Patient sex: F
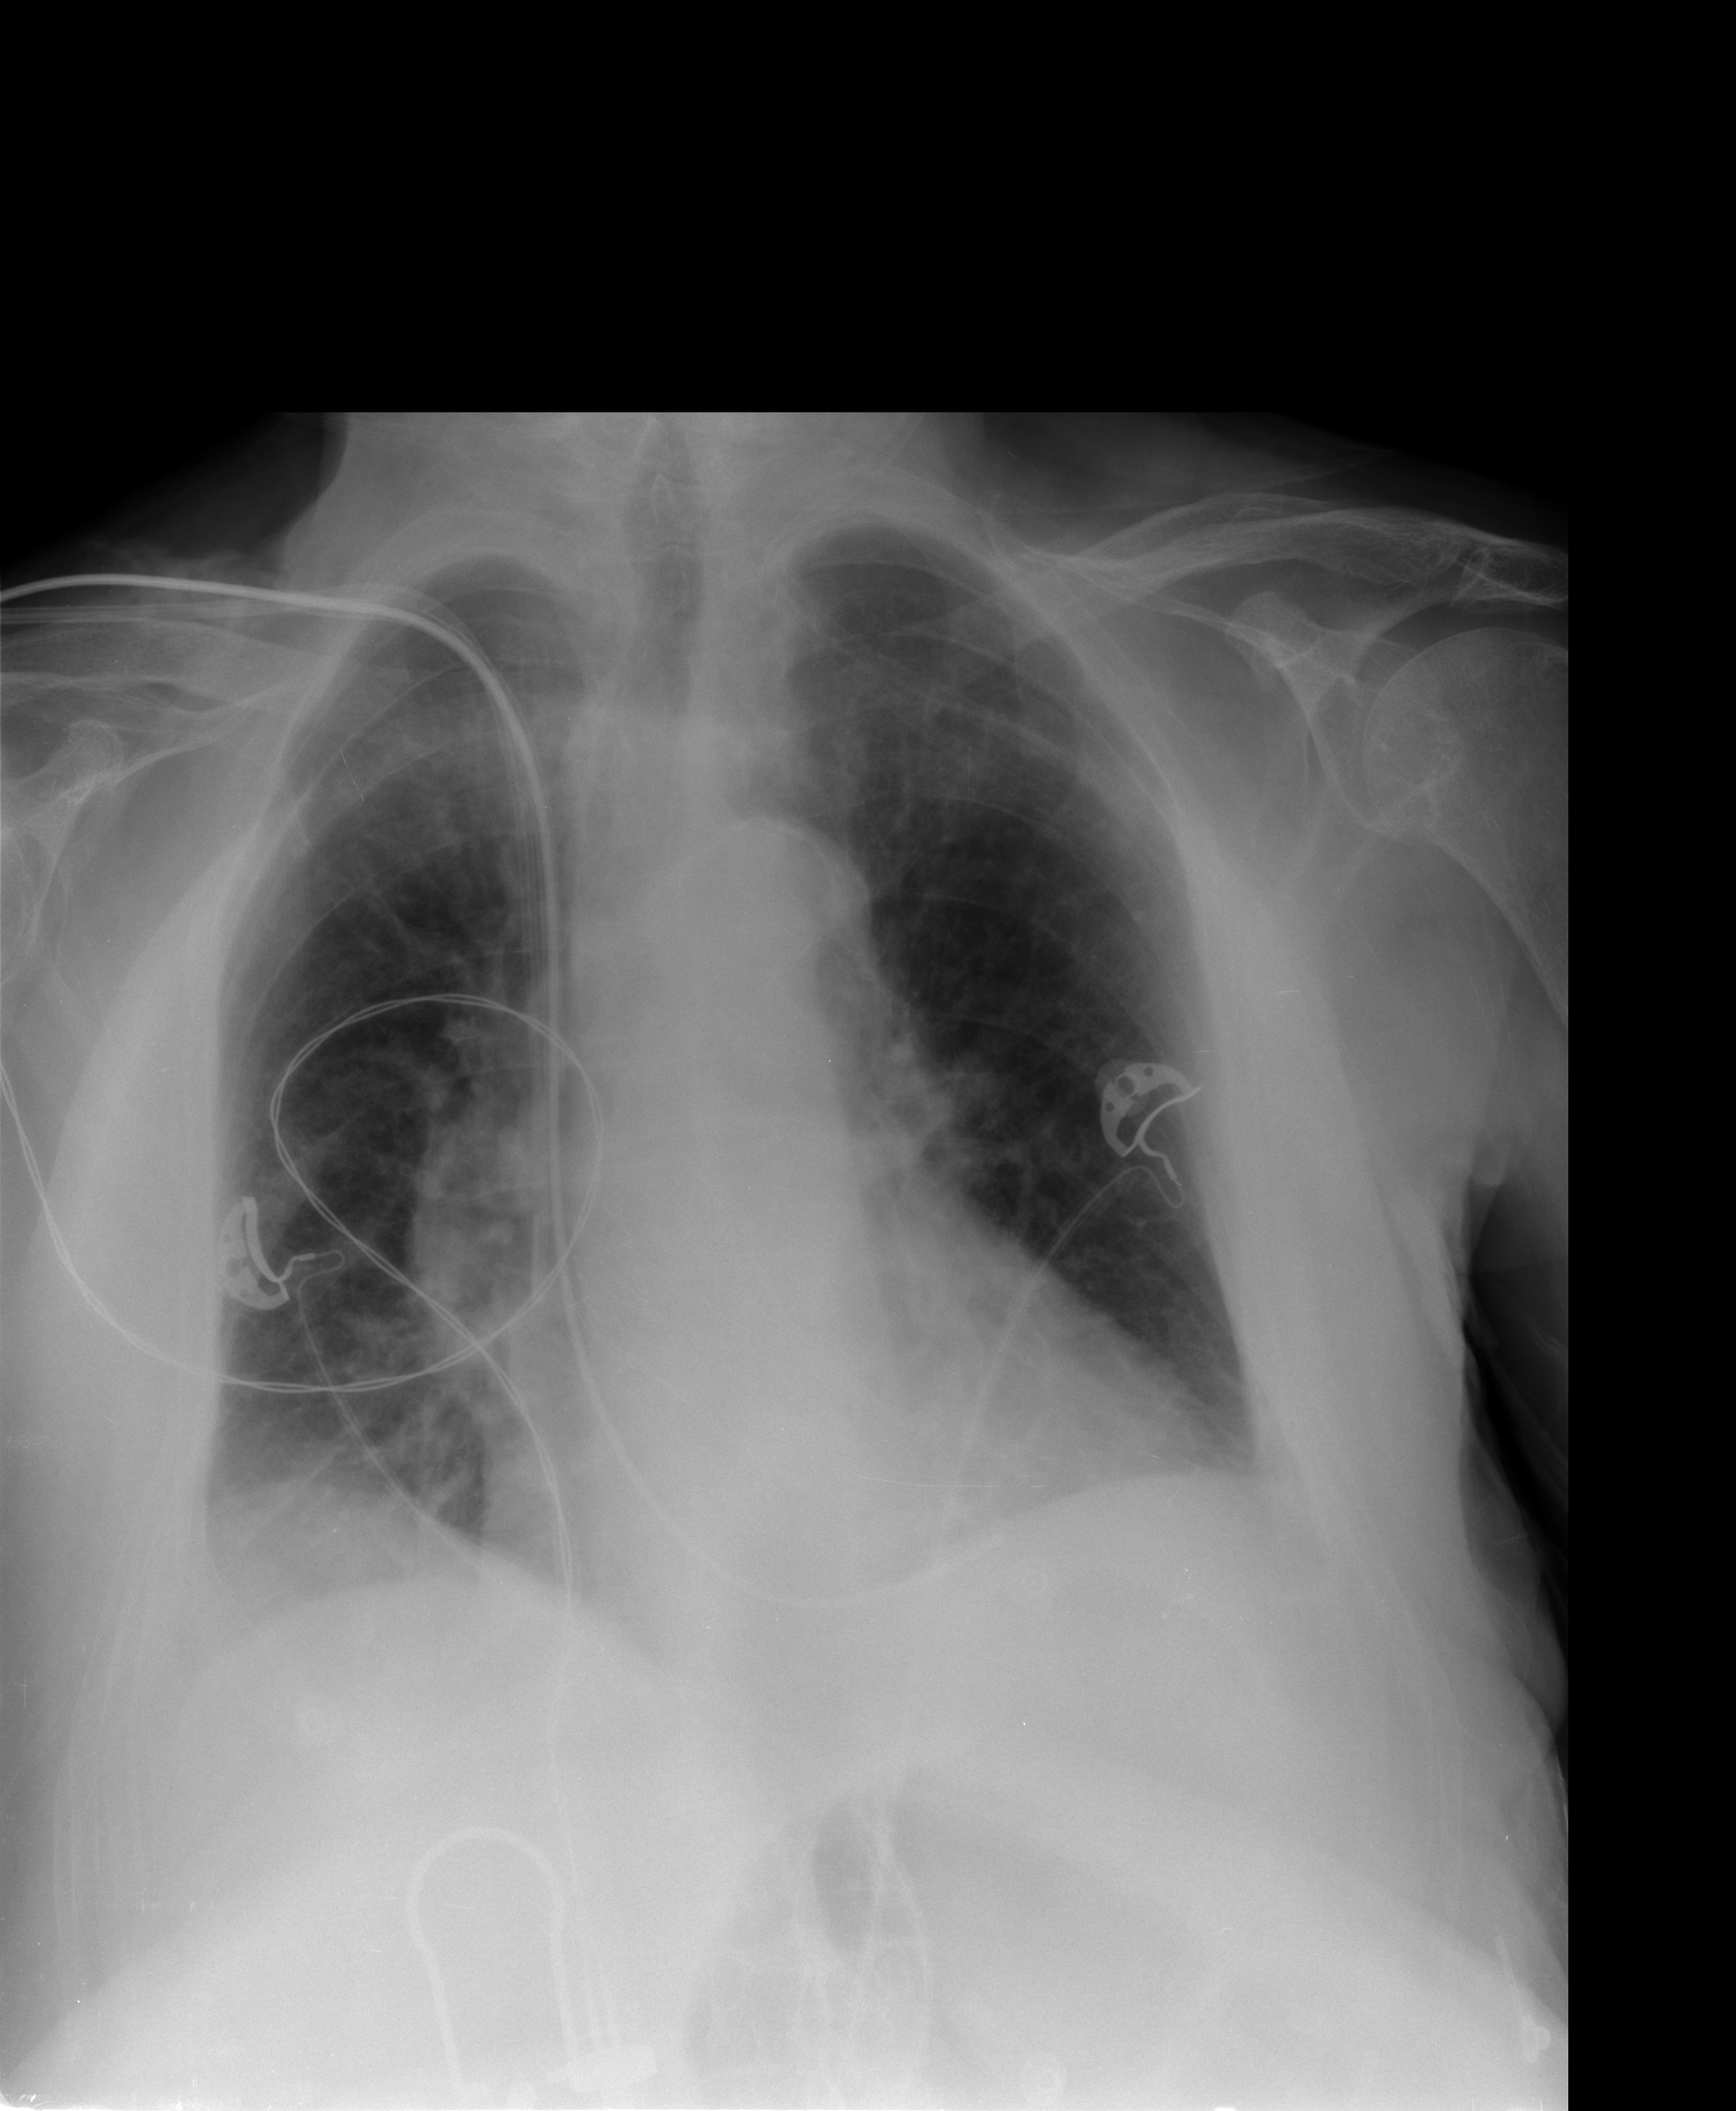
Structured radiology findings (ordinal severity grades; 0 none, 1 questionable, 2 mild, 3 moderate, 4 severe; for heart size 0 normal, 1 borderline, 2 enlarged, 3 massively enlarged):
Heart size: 1
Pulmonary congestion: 1
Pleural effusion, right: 1
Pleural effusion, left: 0
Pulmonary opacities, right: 2
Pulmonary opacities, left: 1
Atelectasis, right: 2
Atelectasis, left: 1